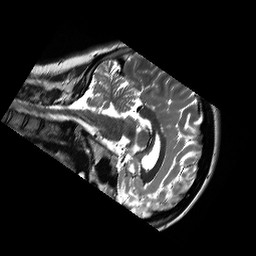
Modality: T2w
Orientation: sagittal
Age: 18
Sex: female
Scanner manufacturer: siemens
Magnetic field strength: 3 T
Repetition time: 13.52 s
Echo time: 0.088 s